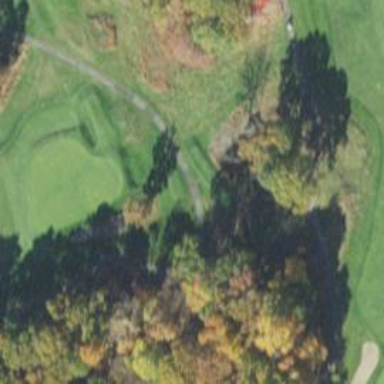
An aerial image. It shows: Golf tee.